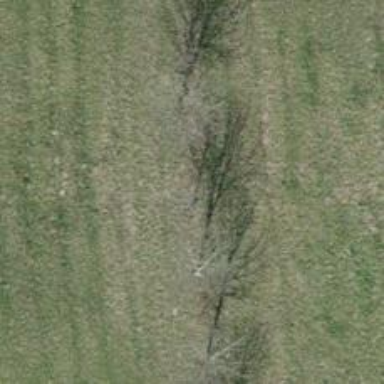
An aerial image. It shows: Row of trees in natural setting.